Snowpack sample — Buffalo Mountain, Silverthorne, Colorado, USA (2/22/26, 2:02 PM MST)
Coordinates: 39.622, -106.113
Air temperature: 33 °F
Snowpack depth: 63 cm
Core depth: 50 cm
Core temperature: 26.6 °F
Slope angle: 11°, slope face: 116°
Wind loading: low
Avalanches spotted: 0
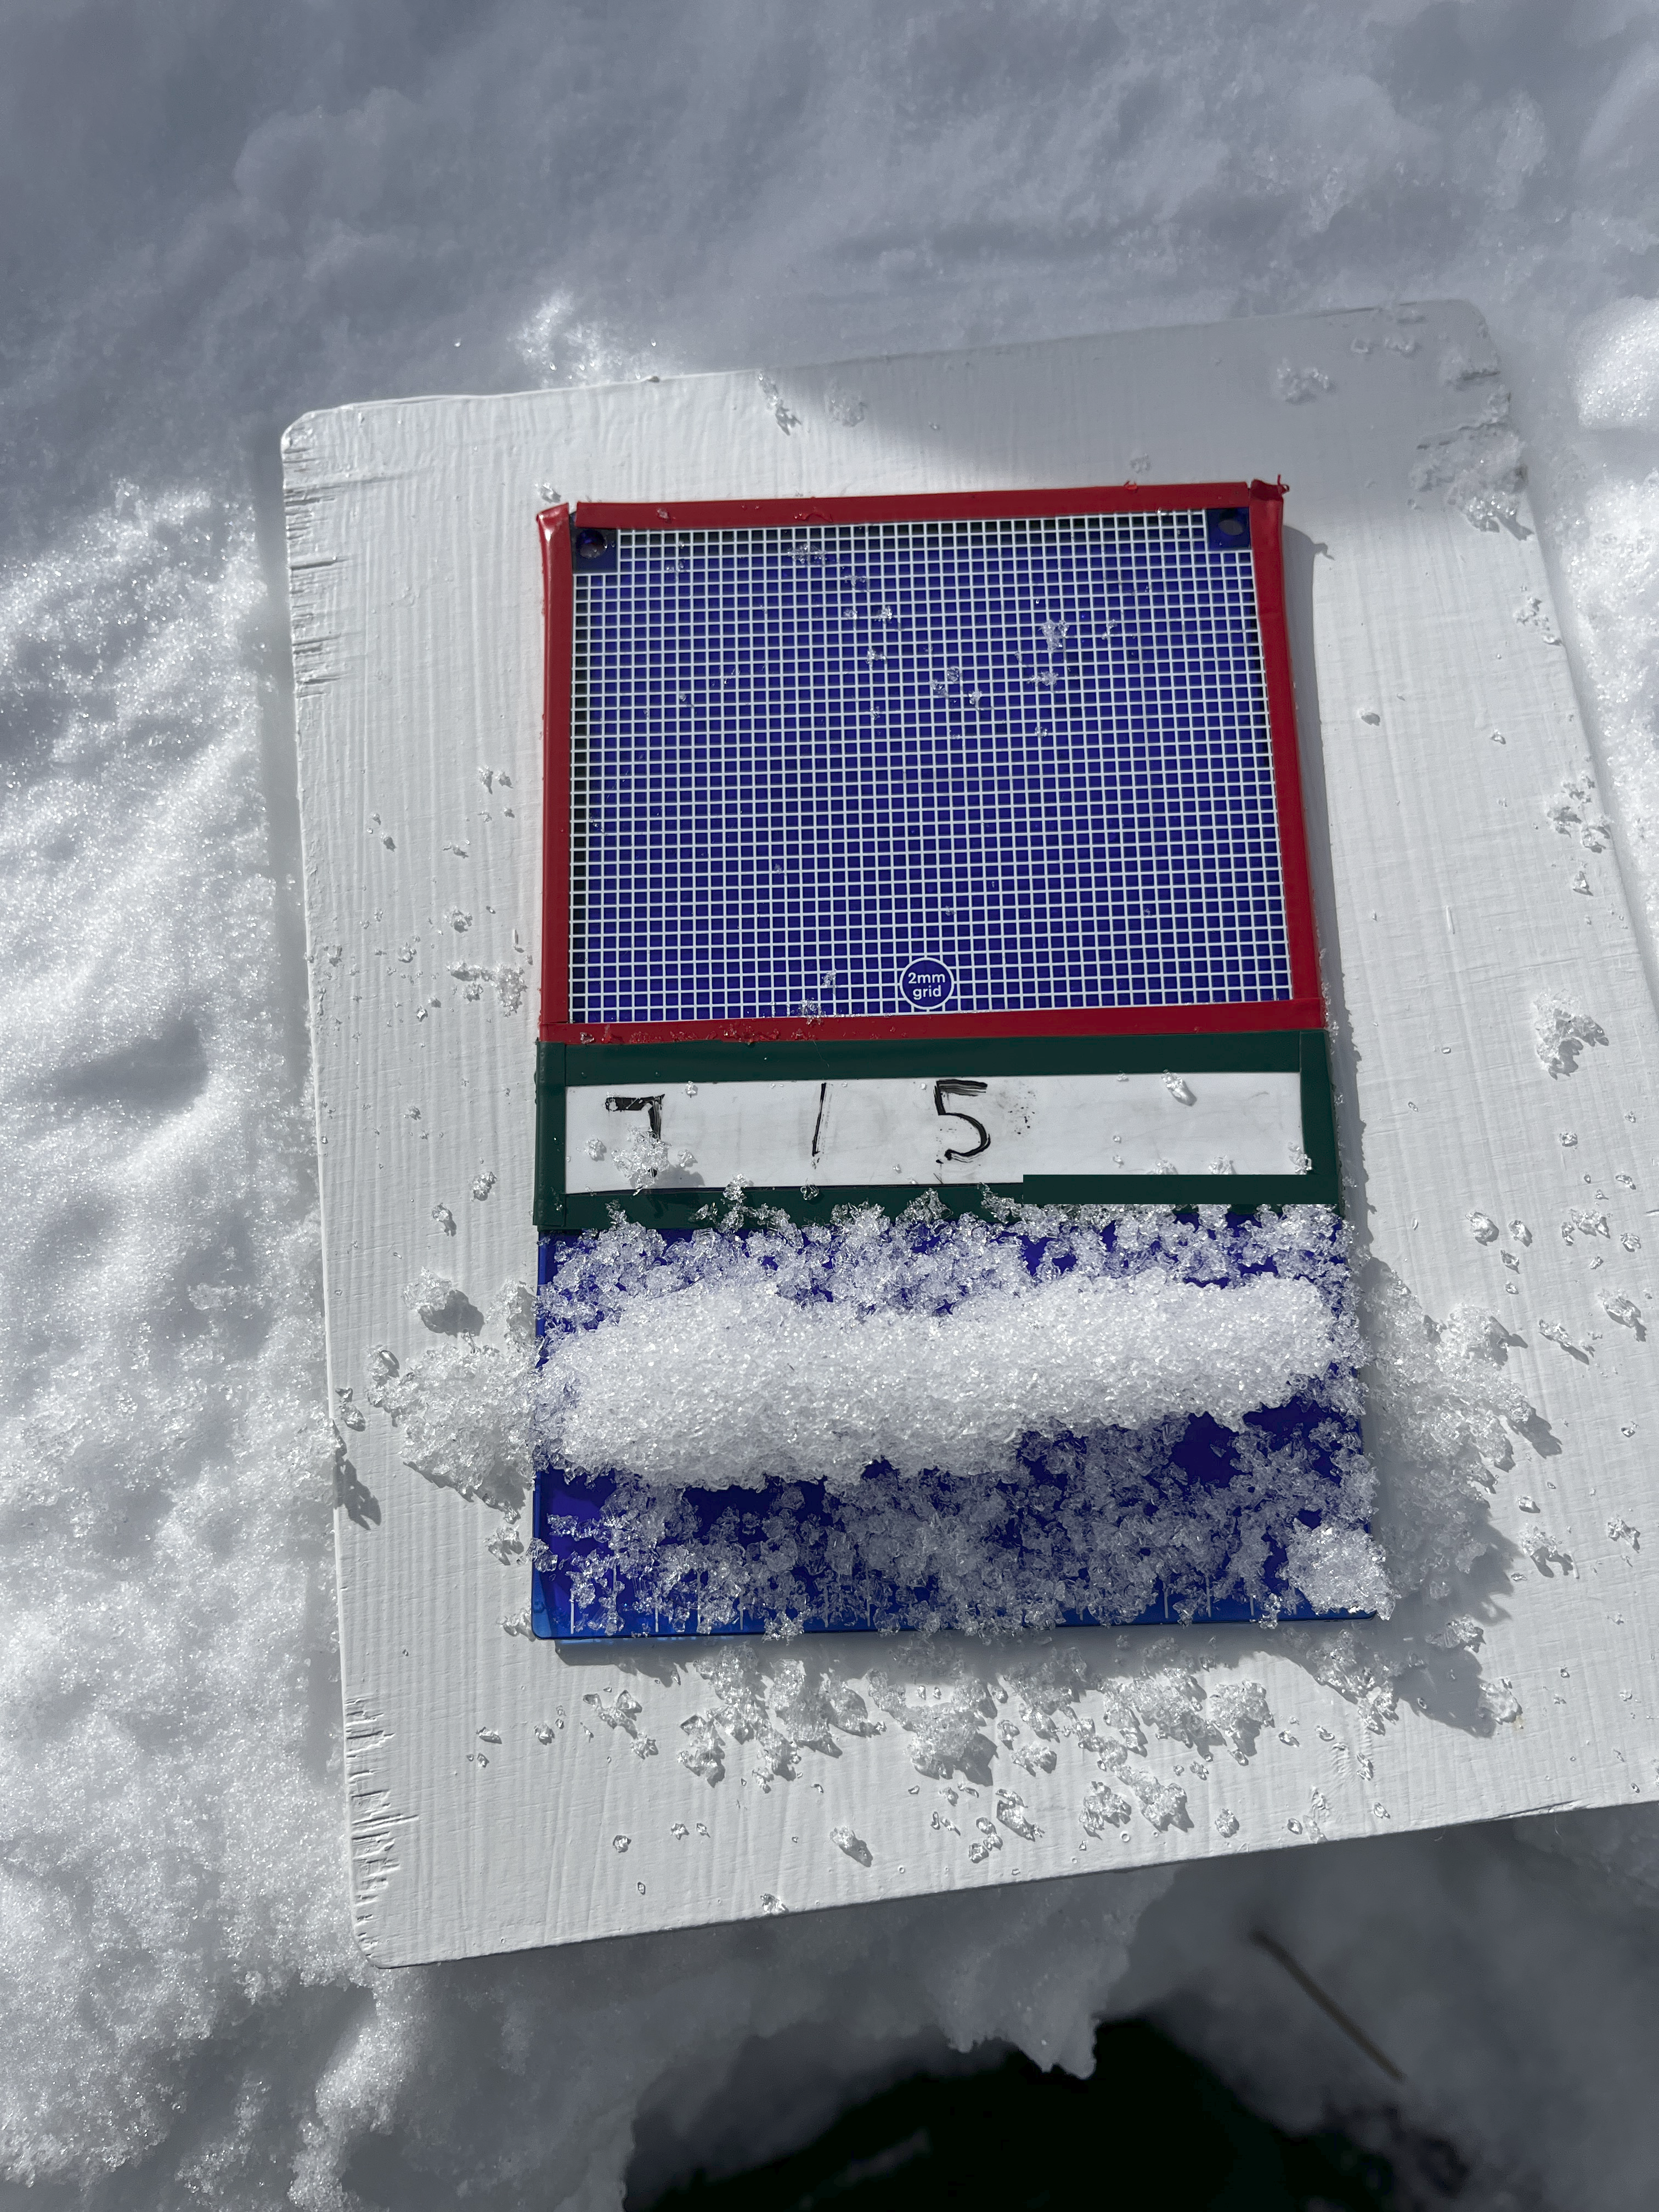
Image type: crystal_card
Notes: In a firebreak similar to site 1, minimal wind loading with no spotted avalanches (not many faces in view though)